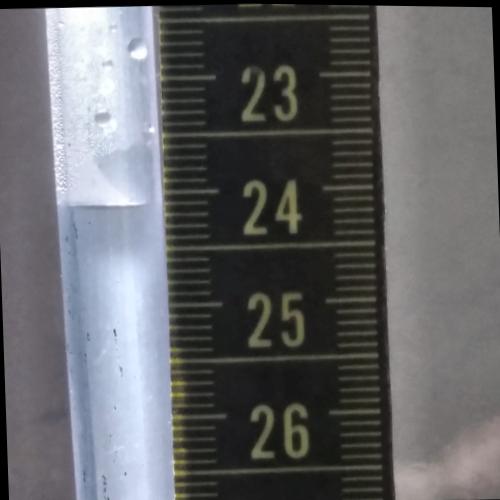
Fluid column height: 24.1 cm